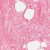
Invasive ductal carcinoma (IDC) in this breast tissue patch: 0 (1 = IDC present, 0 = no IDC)